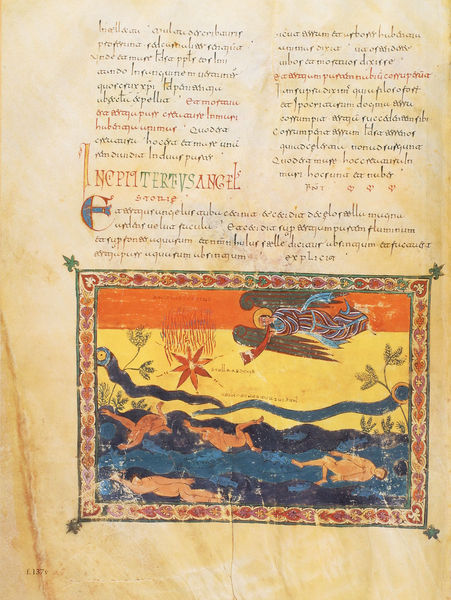
Titel: Beatus-Manuskript
Künstler: Magius
Institution: New York, Pierpont Morgan Library
Schlagwörter: blau, flügel, gemälde, mann, nackt, wasser, baden, fluss, frauen, gelb, grün, menschen, blume, bunt, frau, männer, orange, schwarz, blüte, blüten, rot, beige, muster, ornament, bibel, mensch, rahmen, tot, bild, erde, gewässer, gold, blatt, pflanze, pflanzen, fliegen, engel, orangen, farbig, schrift, liegen, vergilbt, spalten, figuren, strom, nackte, liegend, ring, buch, vergoldet, stern, initialen, seite, text, leichen, tote, beschriftung, initiale, angel, buchseite, ecken, pergament, fisch, heiligenschein, nimbus, mittelalter, posaune, schlagen, schwebend, drachen, fische, flüsse, schwimmer, latein, lateinisch, hanschrift, buchmalerei, sintflut, ertrinken, bäche, bildfeld, engelsflügel, schwimmend, illumination, e, it, +engel, 130, siete, tertius